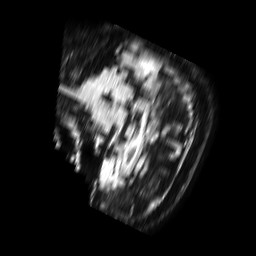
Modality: FLAIR
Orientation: sagittal
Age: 75
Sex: male
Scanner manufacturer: philips
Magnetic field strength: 1.5 T
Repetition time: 6 s
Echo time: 0.09989 s